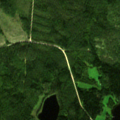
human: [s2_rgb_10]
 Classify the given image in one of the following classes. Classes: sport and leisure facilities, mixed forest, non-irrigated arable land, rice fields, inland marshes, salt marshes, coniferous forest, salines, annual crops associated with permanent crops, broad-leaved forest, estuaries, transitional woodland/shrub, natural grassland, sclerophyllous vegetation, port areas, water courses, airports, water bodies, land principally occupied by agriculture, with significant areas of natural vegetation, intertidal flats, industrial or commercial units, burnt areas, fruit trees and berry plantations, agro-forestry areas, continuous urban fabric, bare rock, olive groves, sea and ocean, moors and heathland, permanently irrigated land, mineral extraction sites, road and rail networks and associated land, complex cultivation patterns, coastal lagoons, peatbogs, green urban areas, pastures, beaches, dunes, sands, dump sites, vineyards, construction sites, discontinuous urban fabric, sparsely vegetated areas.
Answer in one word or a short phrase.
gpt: coniferous forest, mixed forest, water bodies